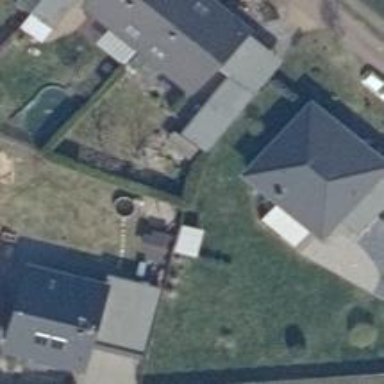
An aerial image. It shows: Building with hipped roof shape.